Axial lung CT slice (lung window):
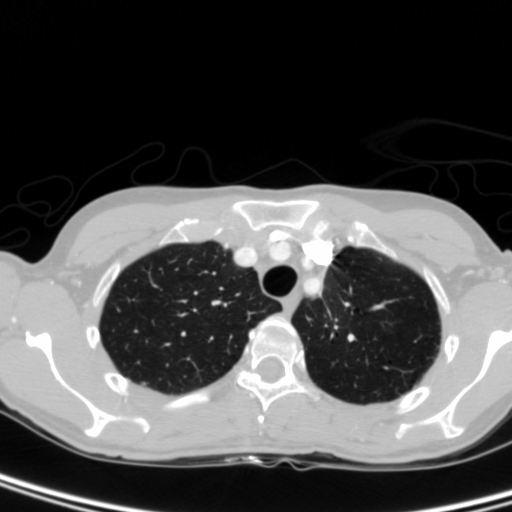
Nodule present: no